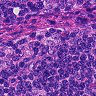
Metastatic tissue present: no